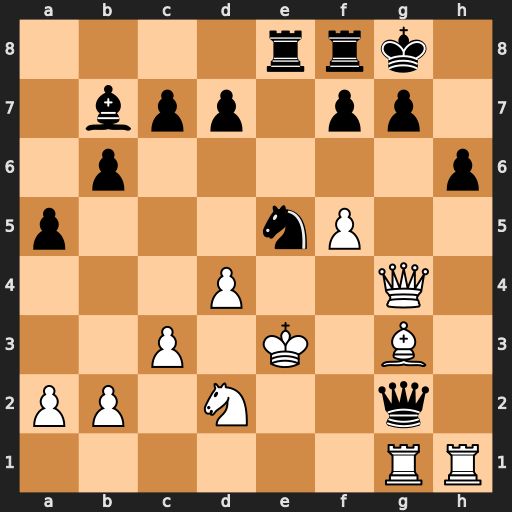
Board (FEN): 4rrk1/1bpp1pp1/1p5p/p3nP2/3P2Q1/2P1K1B1/PP1N2q1/6RR
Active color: w
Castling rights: -
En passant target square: -
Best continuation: dxe5 Rxe5+ Bxe5 Qxg4 Rxg4